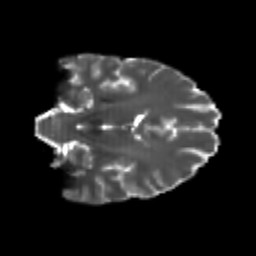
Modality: T2w
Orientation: coronal
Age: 22
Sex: male
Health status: healthy
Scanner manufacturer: philips
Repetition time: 7.389 s
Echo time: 0.08599 s